Interaction volume radius: 10 \u00c5
Interaction volume height: 30 \u00c5
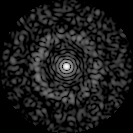
Disorder parameter: 0.8385